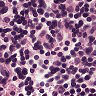
Metastatic tissue present: no